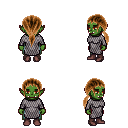
a pixel art fantasy rpg character, female body template, orc, green skin, chain mail, teal pants, brown ponytail hairstyle, maroon shoes, four views (front, back, left, right), 2x2 character sprite sheet, small pixel art, hard edges, no anti-aliasing